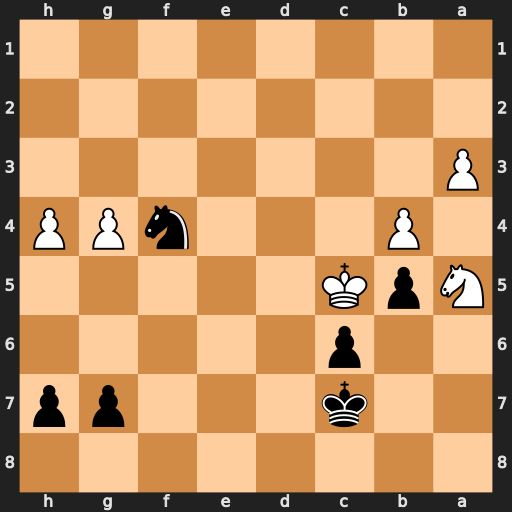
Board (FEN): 8/2k3pp/2p5/NpK5/1P3nPP/P7/8/8
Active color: b
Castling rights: -
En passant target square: -
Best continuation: Ne6#